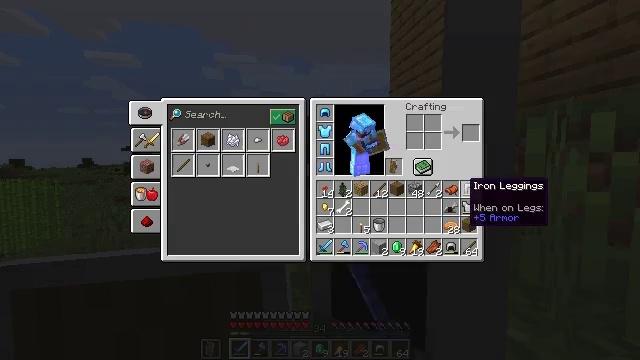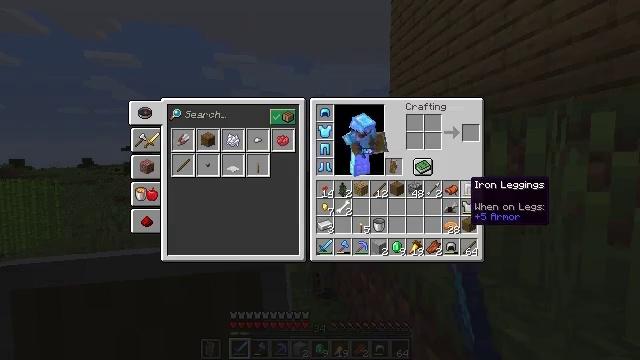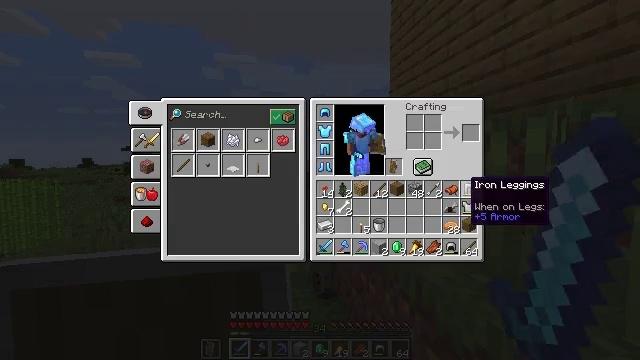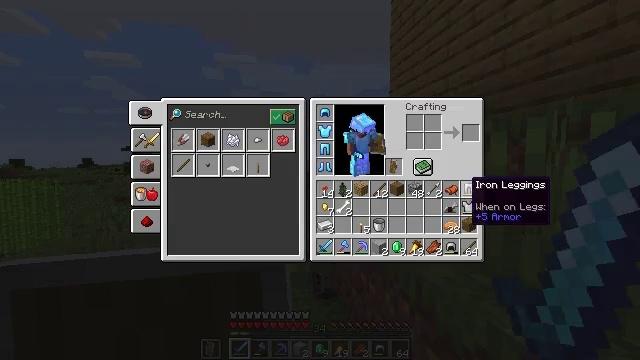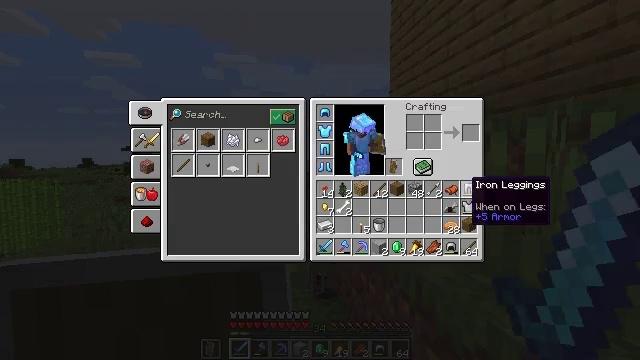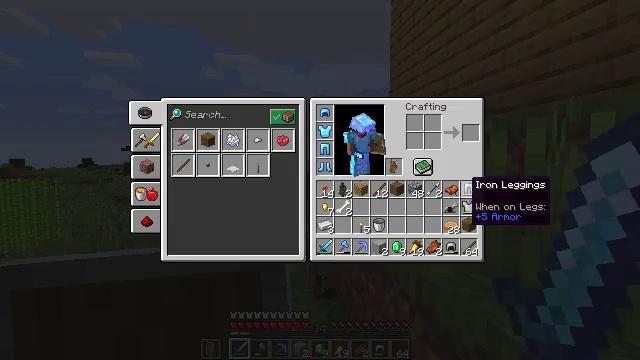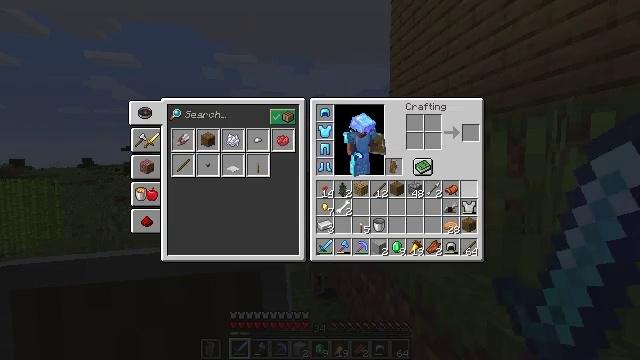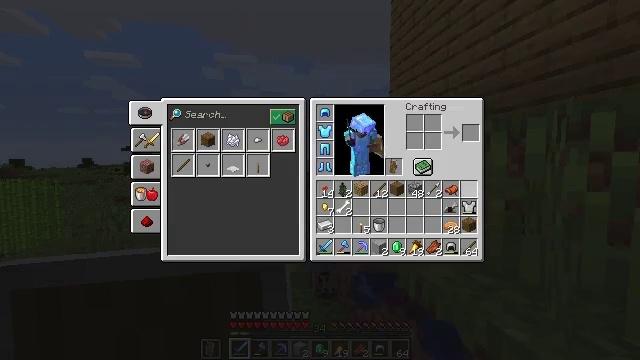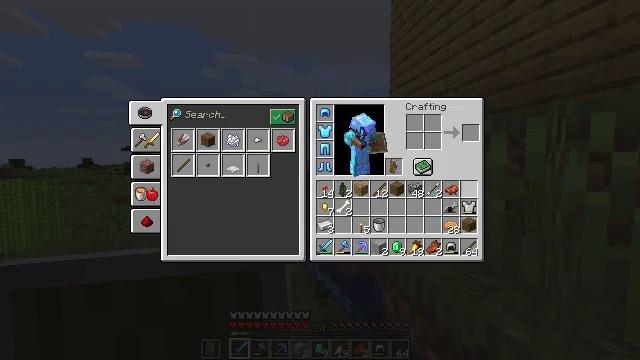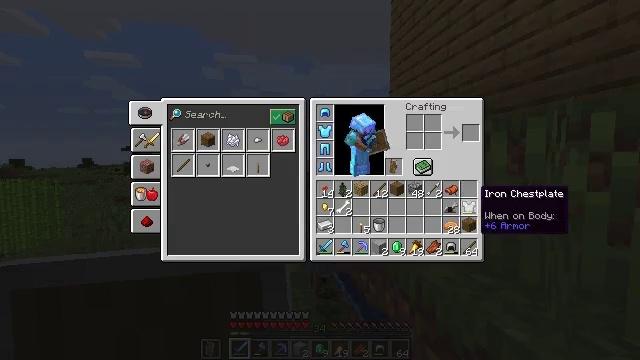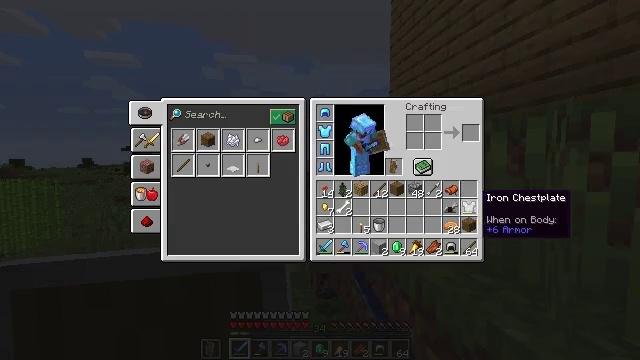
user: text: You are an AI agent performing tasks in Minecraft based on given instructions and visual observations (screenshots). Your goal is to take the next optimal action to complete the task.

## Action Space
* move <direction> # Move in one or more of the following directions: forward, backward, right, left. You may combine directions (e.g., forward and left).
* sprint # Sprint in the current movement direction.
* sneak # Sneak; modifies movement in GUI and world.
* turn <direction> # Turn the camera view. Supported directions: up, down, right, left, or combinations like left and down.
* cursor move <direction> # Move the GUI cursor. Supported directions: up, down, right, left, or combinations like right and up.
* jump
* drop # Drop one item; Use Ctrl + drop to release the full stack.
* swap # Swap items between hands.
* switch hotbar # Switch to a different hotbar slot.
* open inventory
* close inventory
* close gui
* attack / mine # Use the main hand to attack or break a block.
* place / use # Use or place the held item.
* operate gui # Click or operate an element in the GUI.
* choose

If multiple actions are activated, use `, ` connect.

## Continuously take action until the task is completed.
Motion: motion action
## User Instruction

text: Remove iron leggings from the inventory.
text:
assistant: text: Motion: sprint, open gui
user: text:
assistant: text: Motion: sprint
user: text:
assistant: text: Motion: sprint
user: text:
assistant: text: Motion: sprint
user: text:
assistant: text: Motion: sprint
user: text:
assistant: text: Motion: sprint, drop
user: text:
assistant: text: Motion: sprint, drop
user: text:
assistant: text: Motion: sprint, drop
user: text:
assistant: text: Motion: sprint, cursor move right and down
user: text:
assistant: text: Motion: sprint
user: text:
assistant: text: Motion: sprint